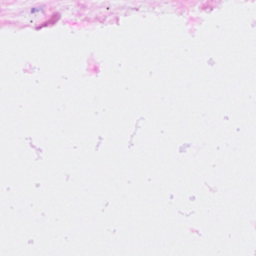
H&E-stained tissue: Breast